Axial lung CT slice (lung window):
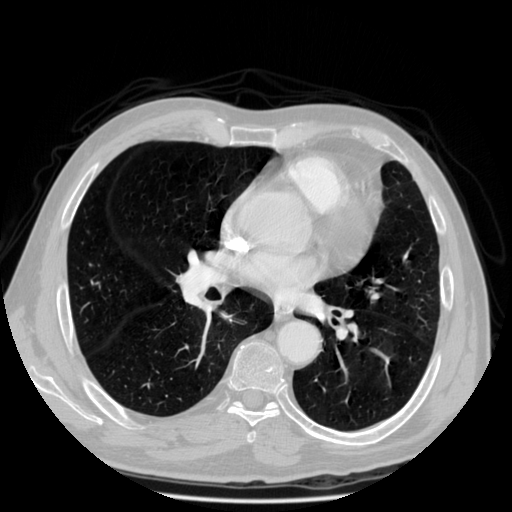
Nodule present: no